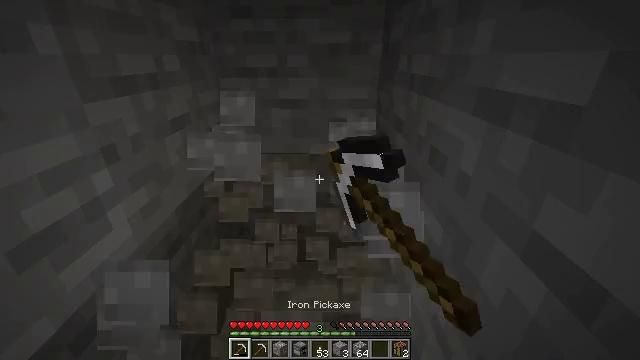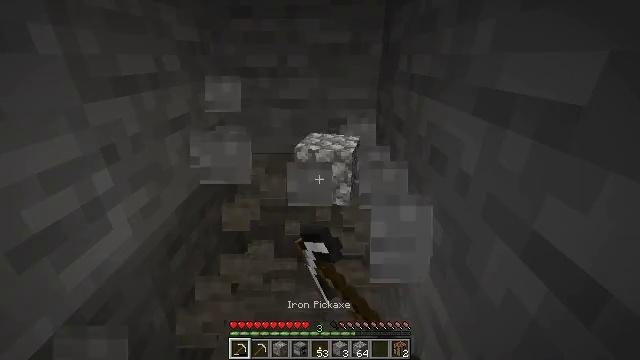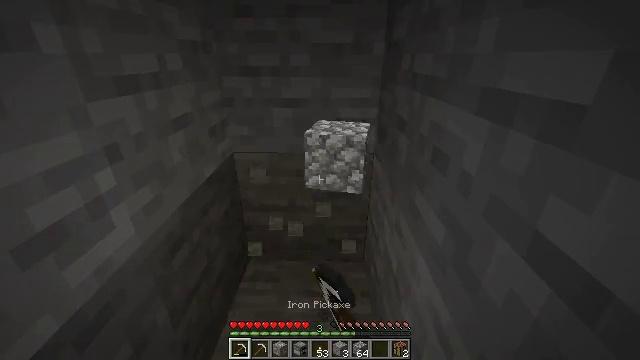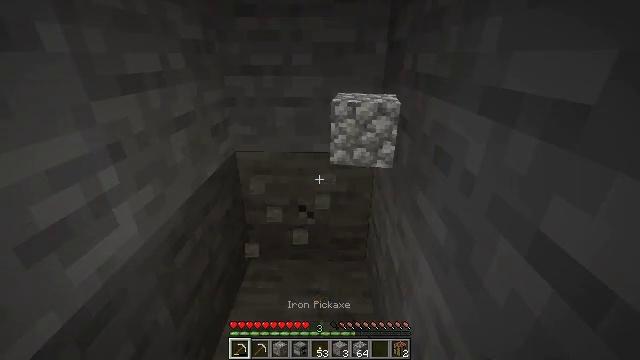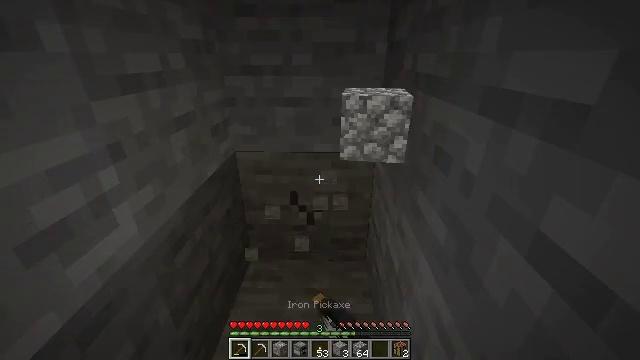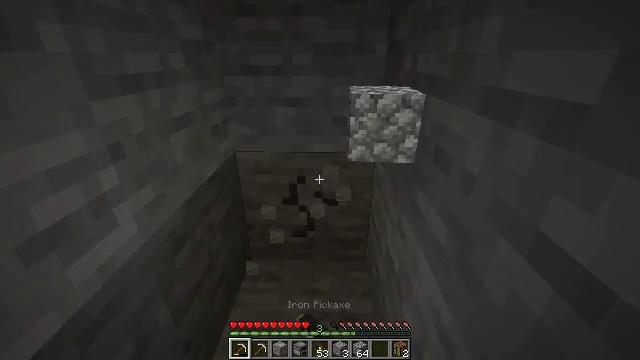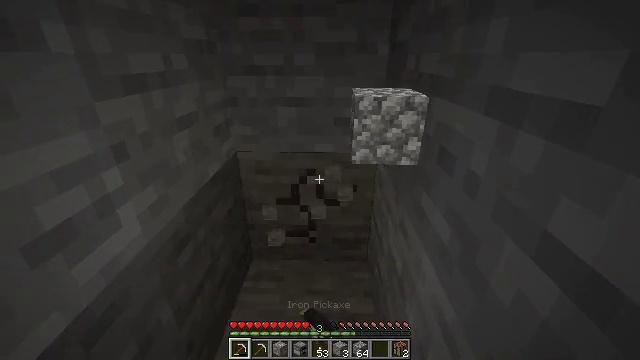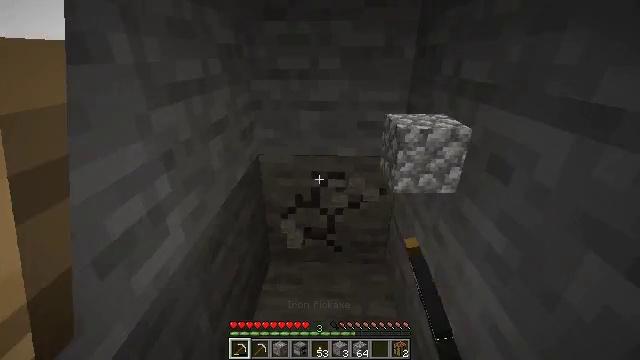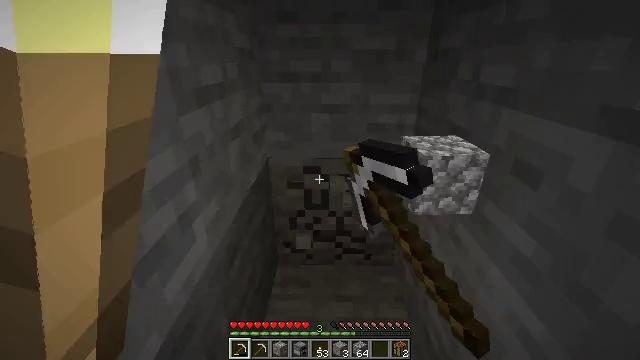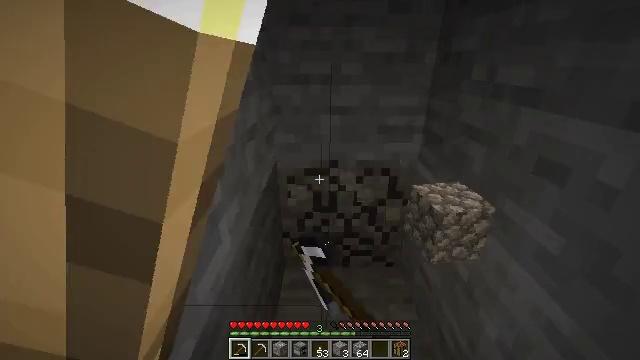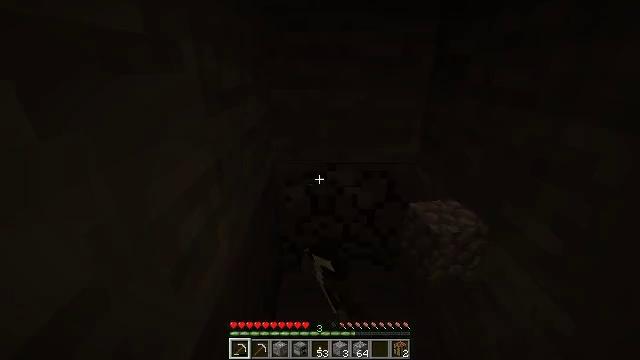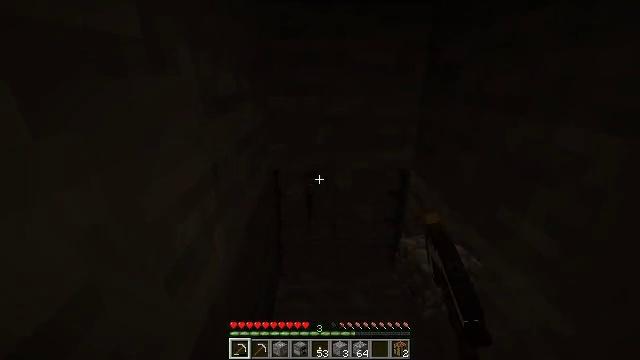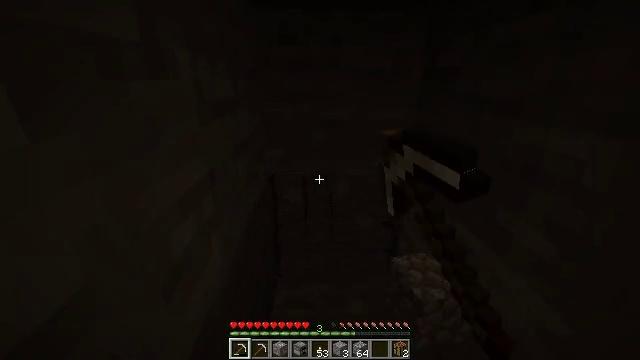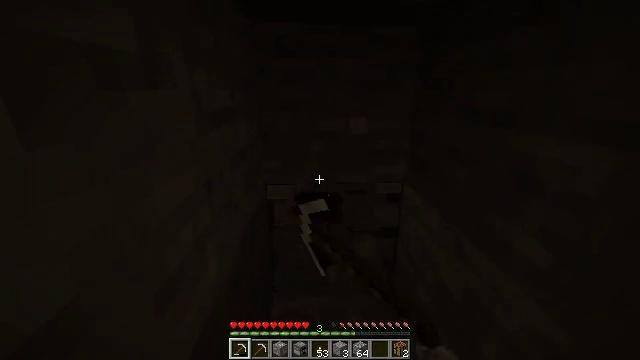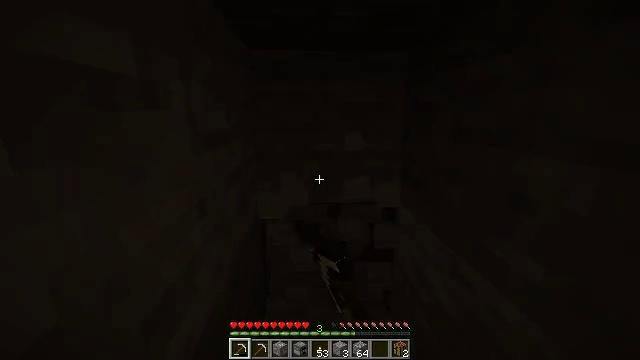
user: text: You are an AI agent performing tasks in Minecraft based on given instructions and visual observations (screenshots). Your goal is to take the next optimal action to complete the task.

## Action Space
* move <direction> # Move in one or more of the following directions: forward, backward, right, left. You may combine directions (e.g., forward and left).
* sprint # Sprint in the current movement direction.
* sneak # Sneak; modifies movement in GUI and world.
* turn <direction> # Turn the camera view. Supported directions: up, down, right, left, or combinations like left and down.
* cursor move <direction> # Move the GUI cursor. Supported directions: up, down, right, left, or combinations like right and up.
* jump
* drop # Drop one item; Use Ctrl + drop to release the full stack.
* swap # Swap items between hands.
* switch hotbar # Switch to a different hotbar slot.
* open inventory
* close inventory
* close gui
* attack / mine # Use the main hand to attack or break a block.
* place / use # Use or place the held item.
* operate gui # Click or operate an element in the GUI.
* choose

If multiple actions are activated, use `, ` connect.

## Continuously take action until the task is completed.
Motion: motion action
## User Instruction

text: Break the wall torch for relocation.
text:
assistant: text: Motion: attack / mine
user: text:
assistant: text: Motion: attack / mine
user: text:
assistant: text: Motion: attack / mine
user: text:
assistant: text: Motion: attack / mine
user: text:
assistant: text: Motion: attack / mine
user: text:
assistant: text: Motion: move left, attack / mine
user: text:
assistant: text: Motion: move left, attack / mine
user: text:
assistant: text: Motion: attack / mine
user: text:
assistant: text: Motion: turn right, attack / mine
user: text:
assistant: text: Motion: attack / mine
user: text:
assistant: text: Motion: turn right and up, attack / mine
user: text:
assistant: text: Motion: turn up, attack / mine
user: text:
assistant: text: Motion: turn up, attack / mine
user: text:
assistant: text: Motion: turn right and up, attack / mine
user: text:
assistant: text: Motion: attack / mine